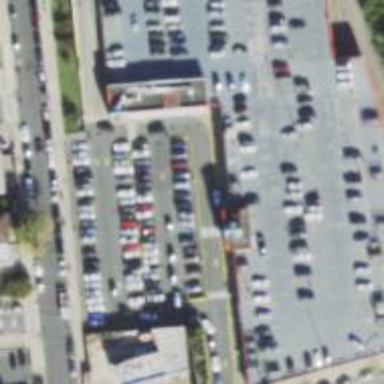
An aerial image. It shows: Rooftop parking area.